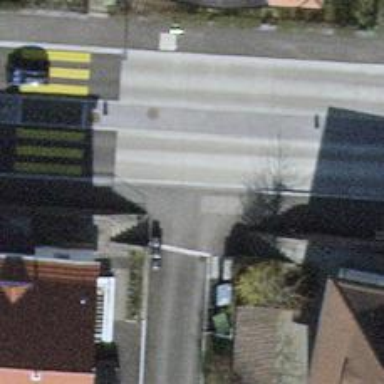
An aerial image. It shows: Platform for public transport on the road.